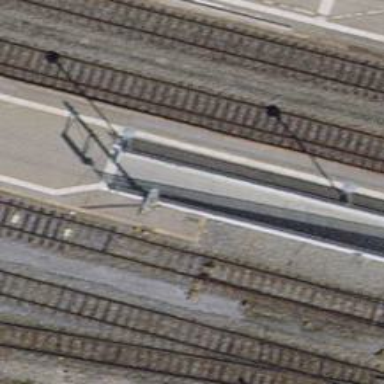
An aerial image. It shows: Railway signal.